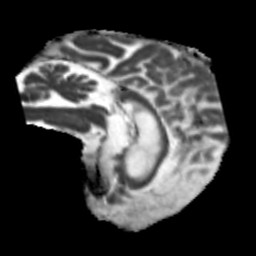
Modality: MD
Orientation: sagittal
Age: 69
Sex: male
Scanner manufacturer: siemens
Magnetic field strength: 3 T
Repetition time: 5.25 s
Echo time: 0.08 s